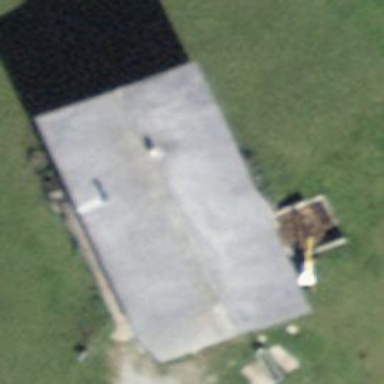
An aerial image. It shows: Cabin.